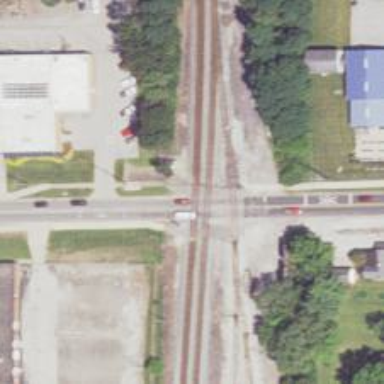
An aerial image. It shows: Crossing for the railway.